Question: I have a custom input component and try to use for pass another element to that component, but when use any html like a simple button inside custom input component tags on the parent component the content render as a raw html(like escaped html text)
I was tried to write html button code inside '<slot></slot>' tag on the custom input component and that's work fine but when pass from parent component broken!
the custom input template is like this:
'''
<template>
<div class="form-group" :class="{ 'ltr ltr-input': ltr }">
<textarea :id="id" :value="value" @change="input"></textarea>
<label :for="id">{{ fieldLabel }}</label>
<slot>
<button>fallback</button>
</slot>
</div>
</template>
'''
on the parent element:
'''
<TextArea id="message" v-model="message" label="message" required>
<button type="submit">Submit</button>
</TextArea>
'''
This is screenshot about the result of above code:

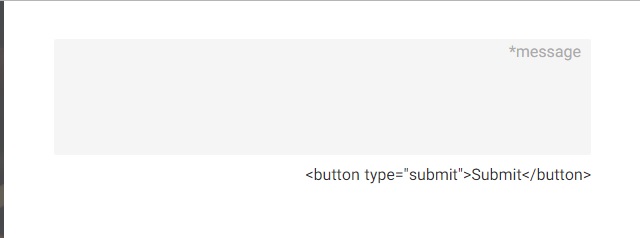
Answer: A little more explanation from my comment: you are using a "reserved" element tag word for your Vue component name, which might explain the weirdness you have encountered. Due to the case insensitivity of HTML tag names, '<TextArea>' is simply parsed as '<textarea>' by the web browser, and inherits all the default rendering behavior for that native element. This means that whatever text content that is between your '<TextArea>' tags will simply be rendered as plain text as they would be in a native '<textarea>' element.
To circumvent this issue, you should always strive to name your Vue components to be unique: two-words is a good start, since HTML tag names don't comprise of two words for now. So, you can rename '<TextArea>' to '<custom-textarea>' to '<v-textarea>' and it shoudl work: just remember to update your template name as well.